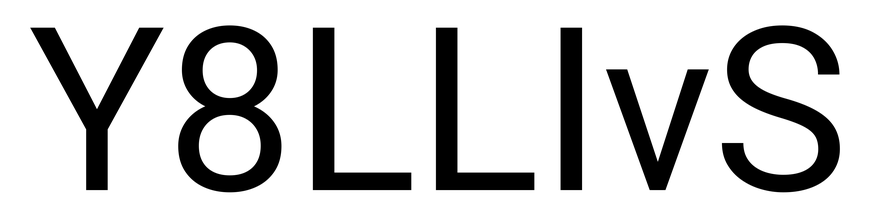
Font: Roboto_Regular